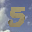
Label: 5